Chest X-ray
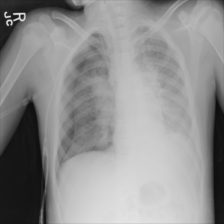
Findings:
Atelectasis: negative
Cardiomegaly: negative
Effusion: negative
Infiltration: negative
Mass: negative
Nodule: negative
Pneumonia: negative
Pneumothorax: positive
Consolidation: negative
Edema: negative
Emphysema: negative
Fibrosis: negative
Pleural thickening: negative
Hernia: negative